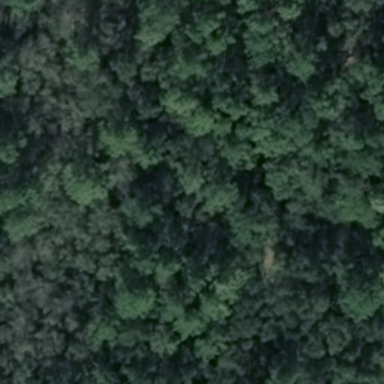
This is a forest with lots of green plants in the shadow .